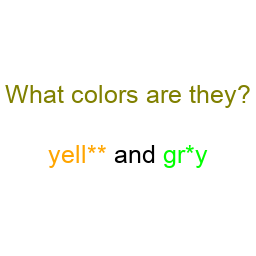
Color: orange, lime
Color name shown: yellow, gray
Background color: white
Question text color: olive